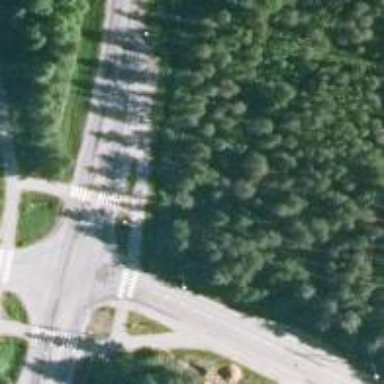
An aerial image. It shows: Cycleway.